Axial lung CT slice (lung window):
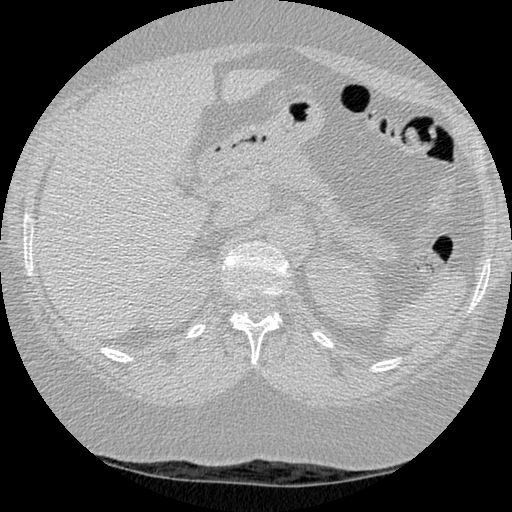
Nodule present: no